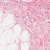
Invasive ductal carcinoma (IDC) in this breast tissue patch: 0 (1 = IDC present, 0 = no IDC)